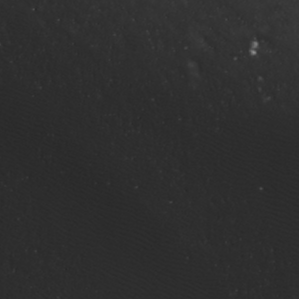
Label: non_frost